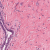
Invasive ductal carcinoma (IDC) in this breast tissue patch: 0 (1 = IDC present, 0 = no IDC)